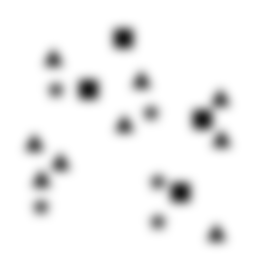
Squares: 4
Triangles: 9
Stars: 5
Total shapes: 18